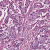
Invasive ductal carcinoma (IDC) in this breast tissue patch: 1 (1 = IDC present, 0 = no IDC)